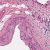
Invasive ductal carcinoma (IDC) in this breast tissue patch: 0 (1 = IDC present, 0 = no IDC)